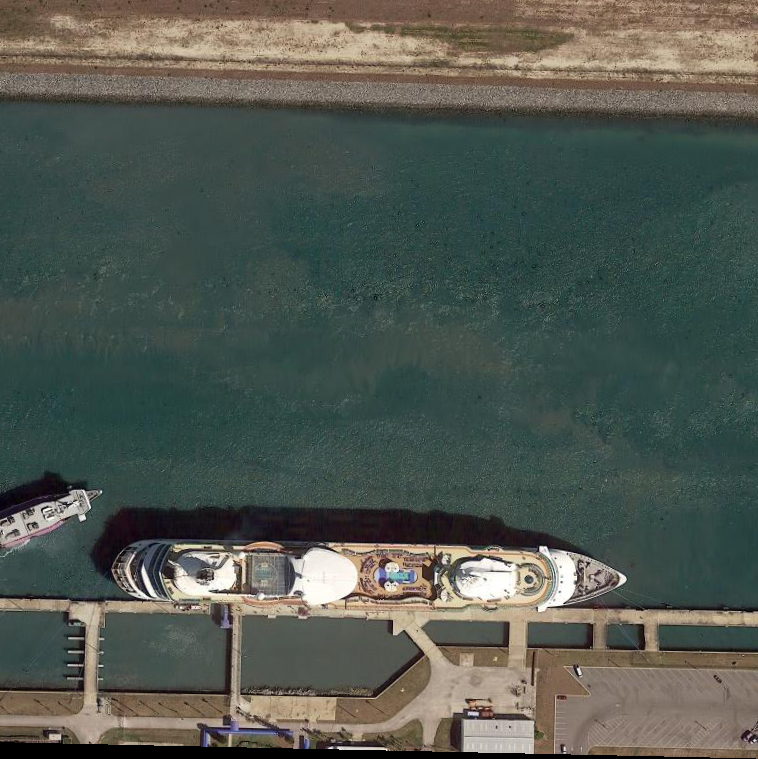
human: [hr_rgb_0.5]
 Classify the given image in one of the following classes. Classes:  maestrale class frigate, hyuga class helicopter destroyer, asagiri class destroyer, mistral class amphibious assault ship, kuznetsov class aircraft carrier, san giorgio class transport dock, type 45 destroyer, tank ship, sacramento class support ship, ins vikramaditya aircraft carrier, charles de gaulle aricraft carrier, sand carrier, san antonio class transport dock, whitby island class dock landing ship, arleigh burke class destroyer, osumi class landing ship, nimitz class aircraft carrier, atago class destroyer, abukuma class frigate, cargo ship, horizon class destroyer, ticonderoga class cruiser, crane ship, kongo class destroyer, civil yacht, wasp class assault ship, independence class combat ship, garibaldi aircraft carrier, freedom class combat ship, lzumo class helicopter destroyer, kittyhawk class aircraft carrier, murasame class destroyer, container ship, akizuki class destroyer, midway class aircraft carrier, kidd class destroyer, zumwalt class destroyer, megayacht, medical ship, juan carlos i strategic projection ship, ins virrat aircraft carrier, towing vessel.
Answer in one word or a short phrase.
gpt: Megayacht